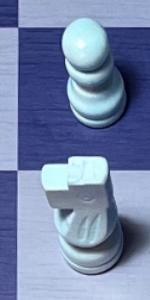
Label: Knight_White